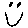
Label: smiley face